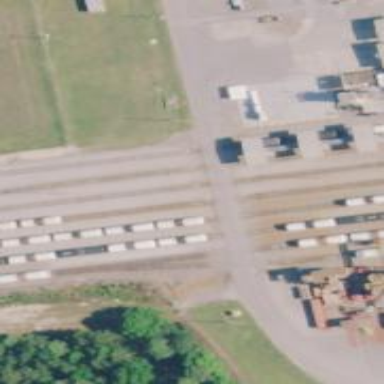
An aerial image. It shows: Rail spur service.